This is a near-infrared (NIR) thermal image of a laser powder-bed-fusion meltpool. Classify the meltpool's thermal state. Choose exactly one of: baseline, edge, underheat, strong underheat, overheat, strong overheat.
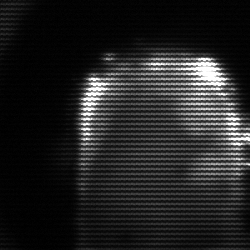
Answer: baseline